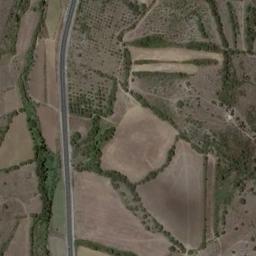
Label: terrace